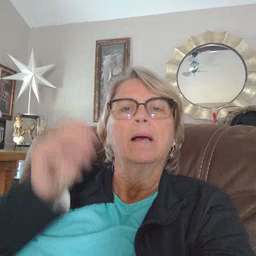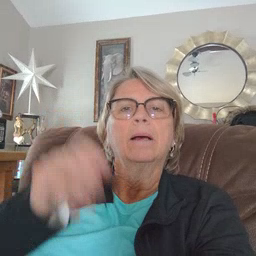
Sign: lion